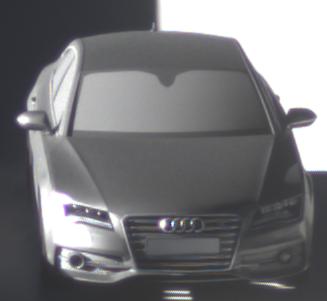
Make: Audi
Model: S7 Sportback cod
Detailed model: S7 (4G) Sportback
Model produced from: 2012/06
Model produced until: 2014/05
Doors: 5
Color: gray
Road condition: dry road
Daytime: morning or afternoon
Contrast: high contrast